Question: I have some sensitive domain objects that I would like to convert to json and xml. I am using spring view resolution to do this, but that is beside the point.
I'd like to add annotations to the domain objects to specify which fields should be converted to xml / json.
Something like
'''
@XmlRootElement
public class SensitiveDomainObject {
...
public String getPassword() {...}
@XmlAttribute
@JsonValue
public String getAccountName() {...}
@XmlAttribute
@JsonValue
public String getGoldMemberStatus() {...}
}
'''
I want getAccountName() and getGoldMemberStatus() to be serialised to json and xml, but getPassword to never be serialised.
What I don't want is
1) Separate 'annotation placement strategies' for json and xml as that gets confusing if one needs to markup different methods in different ways as standard.
2) To be explicitly ignoring fields. This is because if some programmer comes along in the future and adds a newly sensitive field without including for example the @JsonIgnore annotation, suddenly that sensitive field is shared.
3) To have to make methods like getPassword() private. I still want to be able to call getPassword() internally.
Has anyone done this or have any thoughts?
EDIT
Included a picture from IBM showing essentially the design I ran with, with explicit DTOs with annotations in the business logic layer. The presentation layer figures out which DTO to request and serve based on the incoming URL.

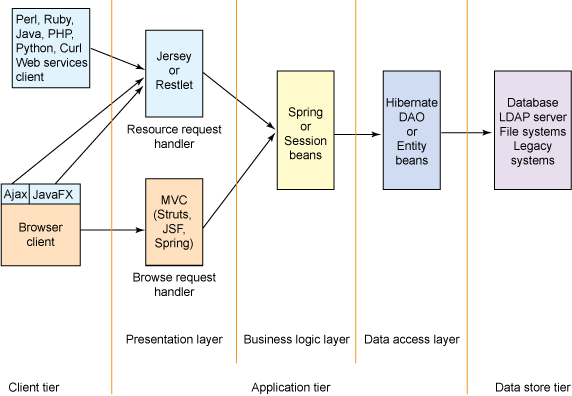
Answer: If you care so much about differentiating what you your business classes are and what is transferred, you may consider implementing a separate package of DTO classes which will explicitly include only those properties you'd like to transfer.
In this case you'll have to explicitly include the transfer properties, this can't happen because the programmer forgot it.
There are other approaches to this like adding some validation rules that the property like 'password' is ignored and enforce them on JAXB context level. But this will only work until someone not knowing will name it 'kennwort' or 'credentials' or whatever may come in mind and your validation rules will be out of effect.
So I see two way:
* Either you trust the programmer (and all the QA/QS process like code reviews etc.) to support her/him.
* Or you make your transfer classes explicit.
For important external interfaces I'd probably go with the second approach (explicit DTOs). If 'password' ends up there, it can't be by forgetting, it will only be on purpose.